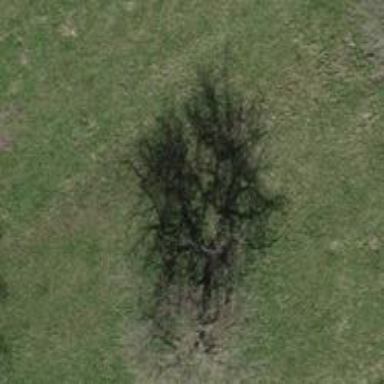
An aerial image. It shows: Single tag "natural: tree."